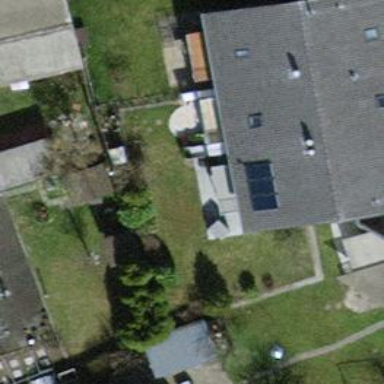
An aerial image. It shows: Building with tile roof.